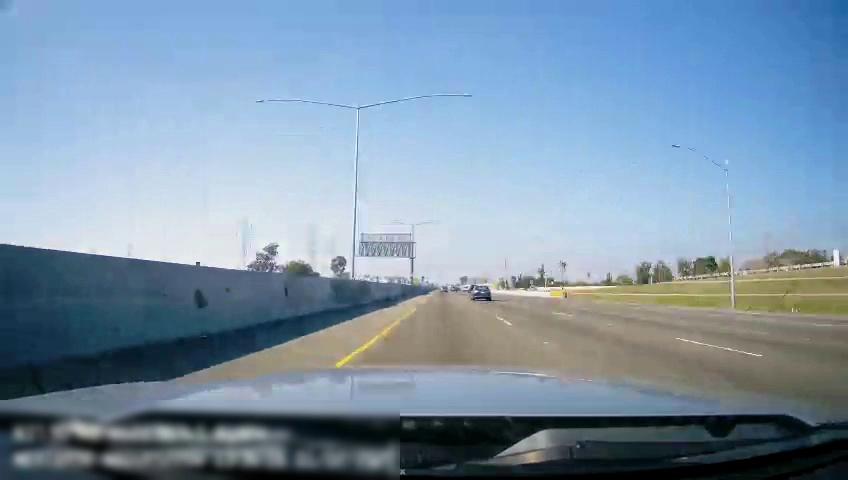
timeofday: Day
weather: Sunny
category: Drivable Space
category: Vehicles | Car
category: Lanes | Current Lane
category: Lanes | Current Lane
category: Lanes | Alternate Lane